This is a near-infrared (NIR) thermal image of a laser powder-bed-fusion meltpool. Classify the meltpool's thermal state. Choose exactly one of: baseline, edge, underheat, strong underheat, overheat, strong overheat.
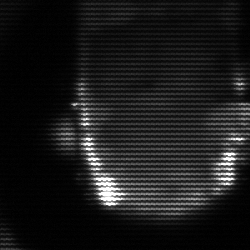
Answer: baseline